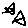
Label: star